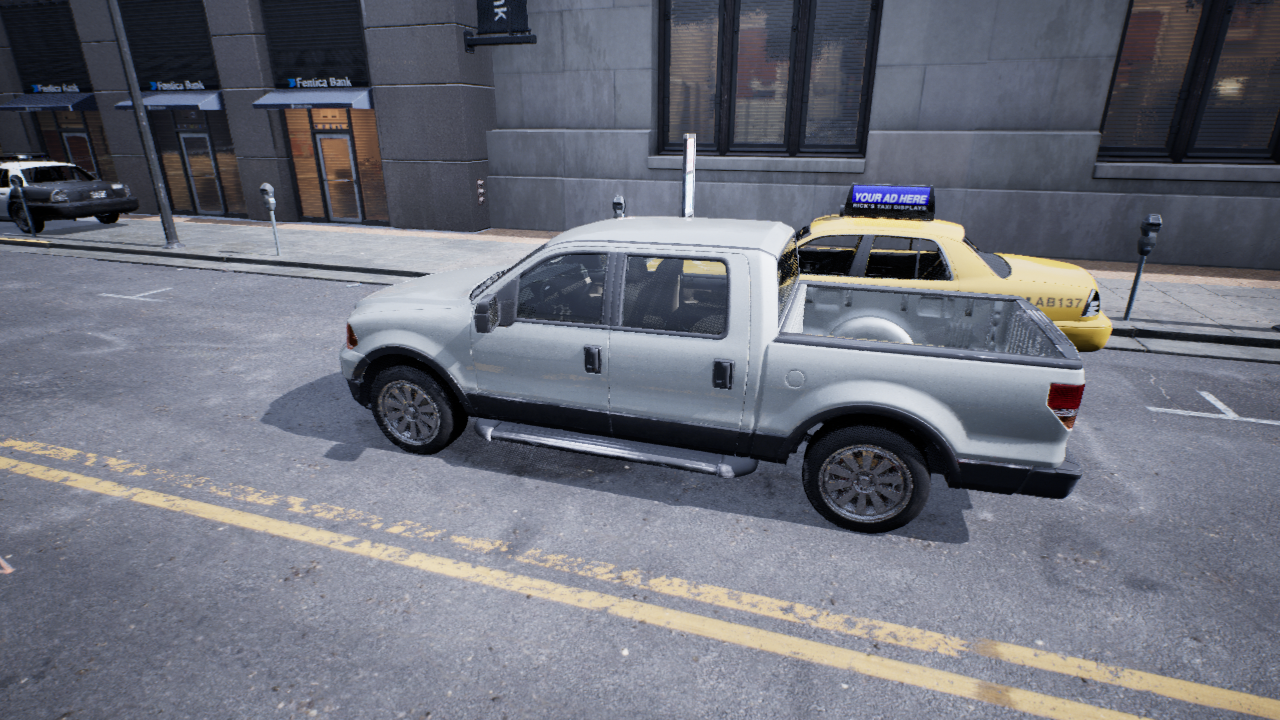
Venue: downtown
Lighting: overcast
Vehicle rig: pickup